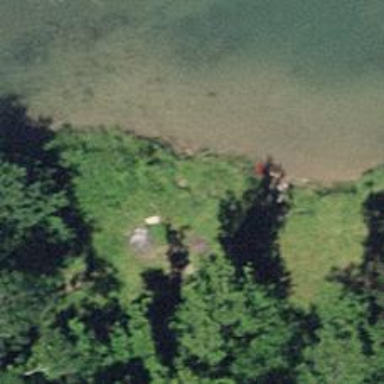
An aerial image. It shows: Picnic site for tourists.